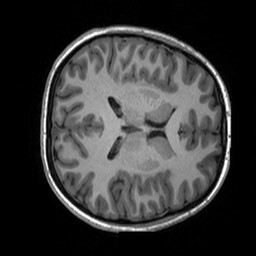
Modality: T1w
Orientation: axial
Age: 25
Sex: female
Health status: healthy
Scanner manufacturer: siemens
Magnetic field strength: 3 T
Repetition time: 2 s
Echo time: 0.00197 s